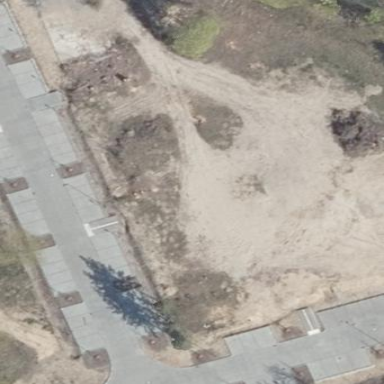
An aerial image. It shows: Kindergarten building.